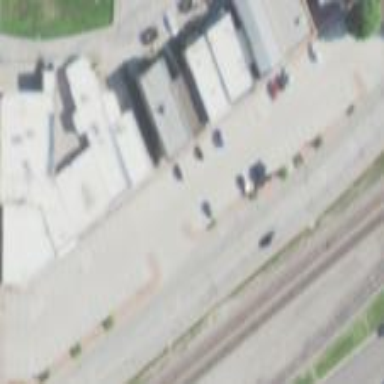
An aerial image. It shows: Parking area.